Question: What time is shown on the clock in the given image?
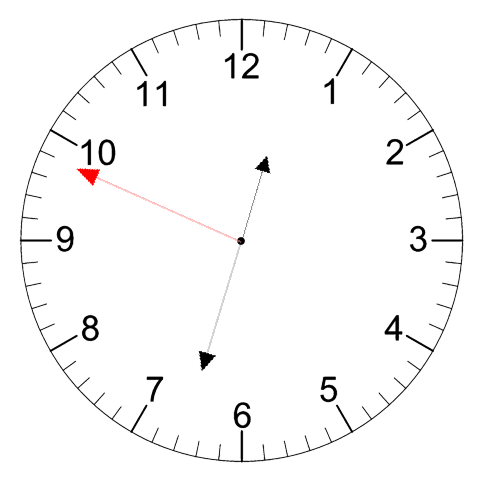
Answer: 12:32:49